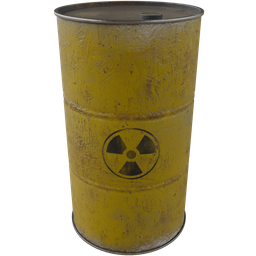
Label: tools